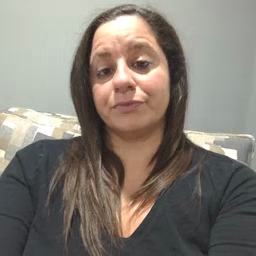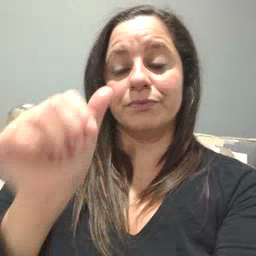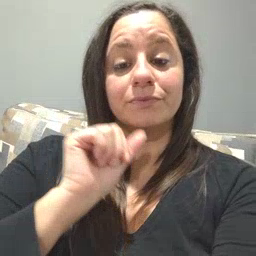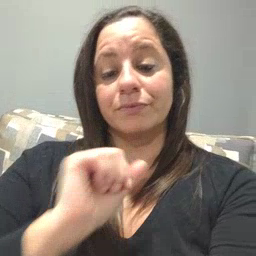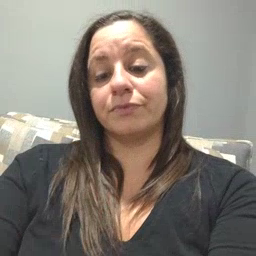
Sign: aunt